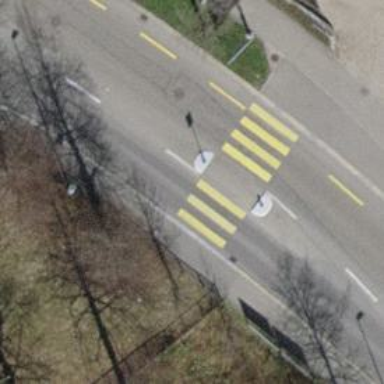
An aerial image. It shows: Zebra crossing with crossing island.